Question: I was so happy to find the greater part of a solution to my question in the post, <URL>.
I'd like to create a graph to look somewhat like the OP Drew Steen's, except I have more than two rows of facets, and I'd like to make the x-axes labels different for each row.
I made a super-hacky solution out of @baptiste's awesome answer (mostly because I am unfamiliar with the gtable package), and I'd like to know:
1. If there is a more elegant solution than the mess I wrote below
2. How to insert labels for the "Premium" (middle) row.
Here is the code I adapted from @Drew Steen and @baptiste,
'''
library(ggplot2)
diamondSub <-subset(diamonds, (cut=="Ideal" | cut=="Premium" | cut == "Very Good") & (color=="E" | color=="I"))
p<- ggplot(diamondSub, aes(x=carat, y=price)) +
geom_blank()+
geom_point() +
scale_x_discrete(breaks=c(1, 2, 3, 4), labels=c("a", "b", "c", "d")) +
facet_grid(cut~color, scales="free_x")
p
p2<- ggplot(diamondSub, aes(x=carat, y=price)) +
geom_blank()+
geom_point() +
scale_x_discrete(breaks=c(1, 2, 3, 4), labels=c("f", "g", "h", "i")) +
facet_grid(cut~color, scales="free_x")
p2
library(gtable)
g <- ggplotGrob(p)
g2 <- ggplotGrob(p2)
# locate the panels
panels <- grep("panel", g$layout$name)
panels2 <- grep("panel", g2$layout$name)
top <- unique(g$layout$t[panels])
top2 <- unique(g2$layout$t[panels2])
# intersperse a copy of the bottom axes
all <- gtable:::rbind_gtable(gtable:::rbind_gtable(g[seq.int(min(top)), ],
g[max(top)+1,], "first"),
g2[seq(min(top2)+1, nrow(g2)),], "first")
grid.newpage()
grid.draw(all)
'''

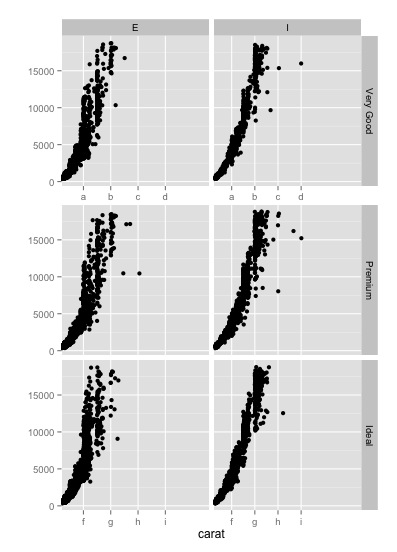
Answer: (added 24 April 2015) showing manual construction of the elements and containing more commenting.
'''
## Alternative version
library(gtable)
library(grid)
# Get the ggplot grobs
g <- ggplotGrob(p)
g2 <- ggplotGrob(p2)
# Show the layout.
# Note the rows and columns
# In this case, the g2 layout is the same as the g layout
gtable_show_layout(g)
# The large panels are the plot panels.
# We will need rows 4, 6 and 8.
# For the top "Very Good" row, we will also need rows 1, 2, and 3.
# The axis is located in row 9
# Therefore rbind the grob in rows 1, 2, 3, and 4, with the grob in row 9.
top.row <- rbind(g[1:4, ], g[9, ], size = "first")
# The second "Premium" row
# We need the panels in row 6 plus the small gap row above,
# and rbind that to the axis
middle.row = rbind(g2[5:6, ], g2[9,], size = "first")
# The bottom "Ideal" row
# We need the panel in row 8 plus the small gap in the row above
# plus the axis in the row below
# plus rows below that (axis label and margin)
bottom.row = g2[7:11, ]
# rbind the three rows
all <- rbind(rbind(top.row, middle.row, size = "first"), bottom.row, size = "first")
# Draw it
grid.newpage()
grid.draw(all)
# Maybe add a little more space between the rows
gtable_show_layout(all)
all$heights[c(6,9)] = unit(1, "lines")
# Draw it
grid.newpage()
grid.draw(all)
'''
But you don't even need to do the binding of the panel to the axis; just select the appropriate rows from the layout:
'''
top.row <- g[c(1:4, 9), ]
middle.row = g2[c(5:6, 9), ]
bottom.row = g2[7:11, ]
'''
then bind these three new rows.
It is only in the binding of the rows that you have made a mistake. You have bound an axis to the top "Very Good" row. The bottom "Ideal" row already has an axis, so no binding is required. To Fix: The middle "Premium" row needs an axis.
I have constructed each row separately, binding an axis to the top and middle rows, then binding the three rows.
I've added another step to add a little more space between the rows.
'''
g <- ggplotGrob(p)
g2 <- ggplotGrob(p2)
# locate the panels
panels <- grep("panel", g$layout$name)
panels2 <- grep("panel", g2$layout$name)
top <- unique(g$layout$t[panels])
top2 <- unique(g2$layout$t[panels2])
# Construct each row separately
top.row <- gtable:::rbind_gtable(g[seq.int(min(top)), ], g[max(top)+1,], "first")
middle.row <- gtable:::rbind_gtable(g2[c(top[2]-1,top[2]), ], g2[max(top)+1,], "first")
bottom.row <- g2[(max(top2)-1):nrow(g2), ]
all <- gtable:::rbind_gtable(gtable:::rbind_gtable(top.row, middle.row, "first"), bottom.row, "first")
# Draw it
grid.newpage()
grid.draw(all)
# Maybe add a little more space between the rows
all$heights[c(6,9)] = unit(1, "lines")
grid.newpage()
grid.draw(all)
'''